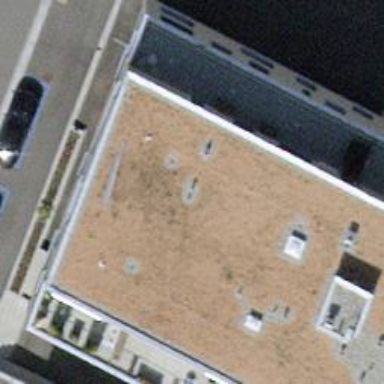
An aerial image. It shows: Police building.